Question: The following sample data of table DATA_CUBE is in varchar(255). It has 1.8 million rows with no primary key. I want to return average time a bike spends at a station in seconds. To begin with, I ran a query to return results order by 1,4,5.From the below snapshot, what I want to know is if it's possible to calculate time difference between 'stoptime' of row 1 and 'starttime' of row 2 group by bikeid using SQL?

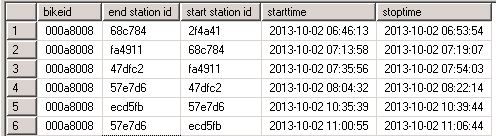
Answer: The function you really want is 'lead()', but SQL Server 2008 does not support that. Here is a method using 'outer apply':
'''
select dc.*, datediff(second, dc.stoptime, nextdc.starttime) as SecondsToNext
from data_cube dc outer apply
(select top 1 dc2.*
from data_cube dc2
where dc2.bikeid = dc.bikeid and dc2.starttime >= dc.stoptime
order by dc2.starttime
) nextdc;
'''